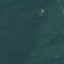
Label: Forest